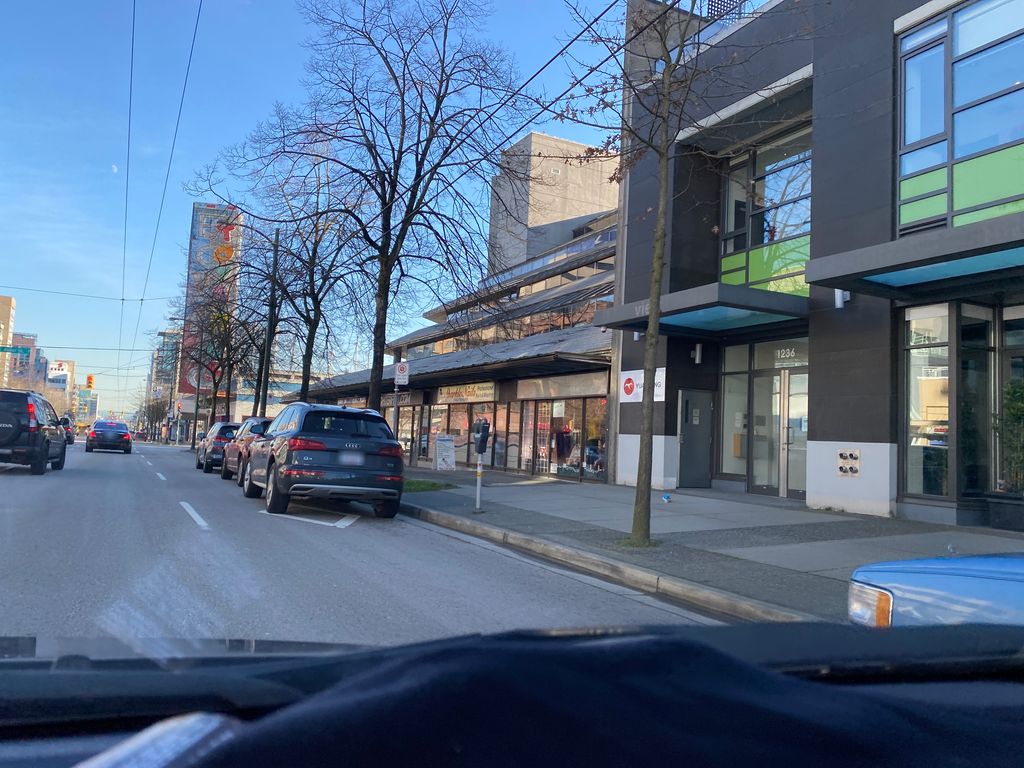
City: vancouver